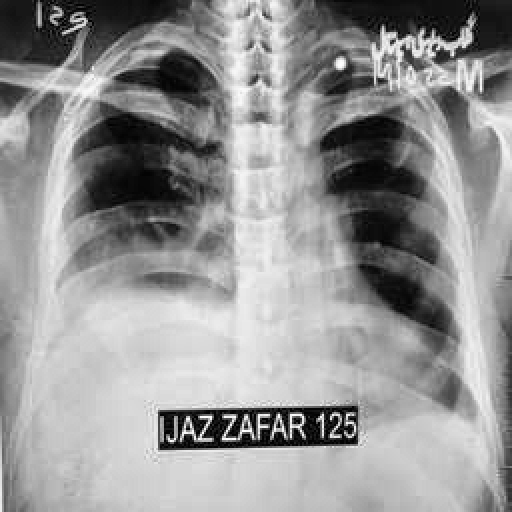
Finding: TUBERCULOSIS